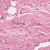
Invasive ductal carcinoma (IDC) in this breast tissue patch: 0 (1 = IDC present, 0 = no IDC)